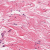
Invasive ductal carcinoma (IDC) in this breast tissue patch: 0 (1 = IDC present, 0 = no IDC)